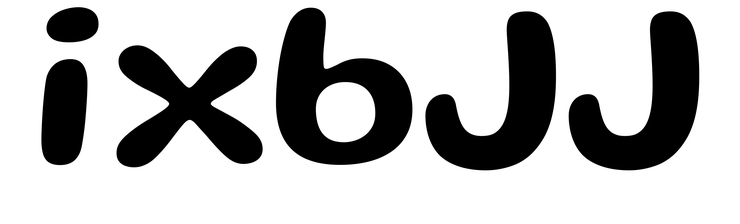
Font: Gluten_Medium